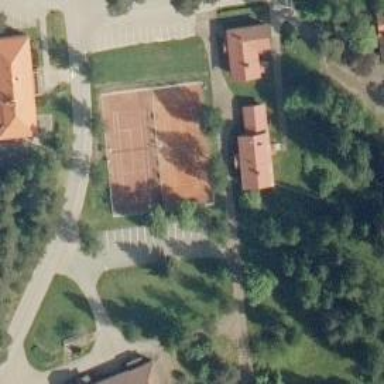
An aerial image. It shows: Paved tennis court.